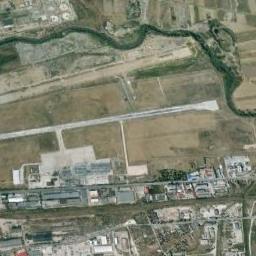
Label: airport